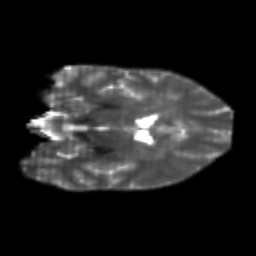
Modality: T2w
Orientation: coronal
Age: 22
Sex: female
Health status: healthy
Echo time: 0.074 s